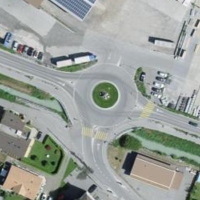
EUNIS habitat code: 54
Species observed at this site:
Juglans regia
Dryas octopetala